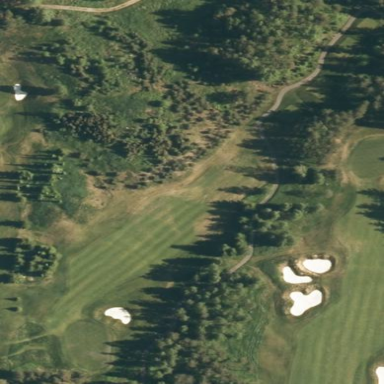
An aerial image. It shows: Area with grass used as rough in golf course.